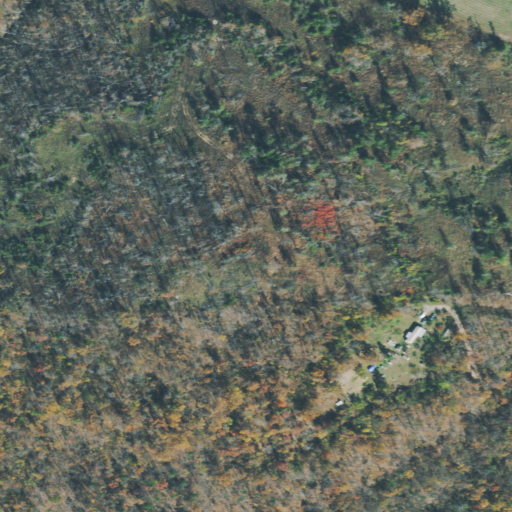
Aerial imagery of mountain in Tennessee named Reynolds Mountain containing deciduous forest, pasture, and open development